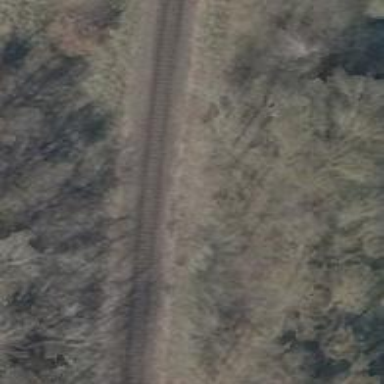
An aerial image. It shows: Railway track.